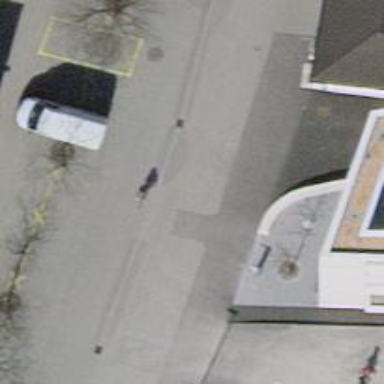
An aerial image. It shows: Bicycle repair station with stand for bicycles.